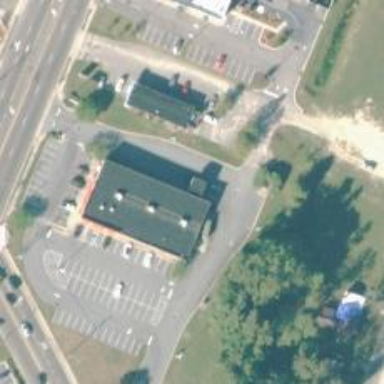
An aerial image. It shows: Pharmacy providing healthcare services.